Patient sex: M
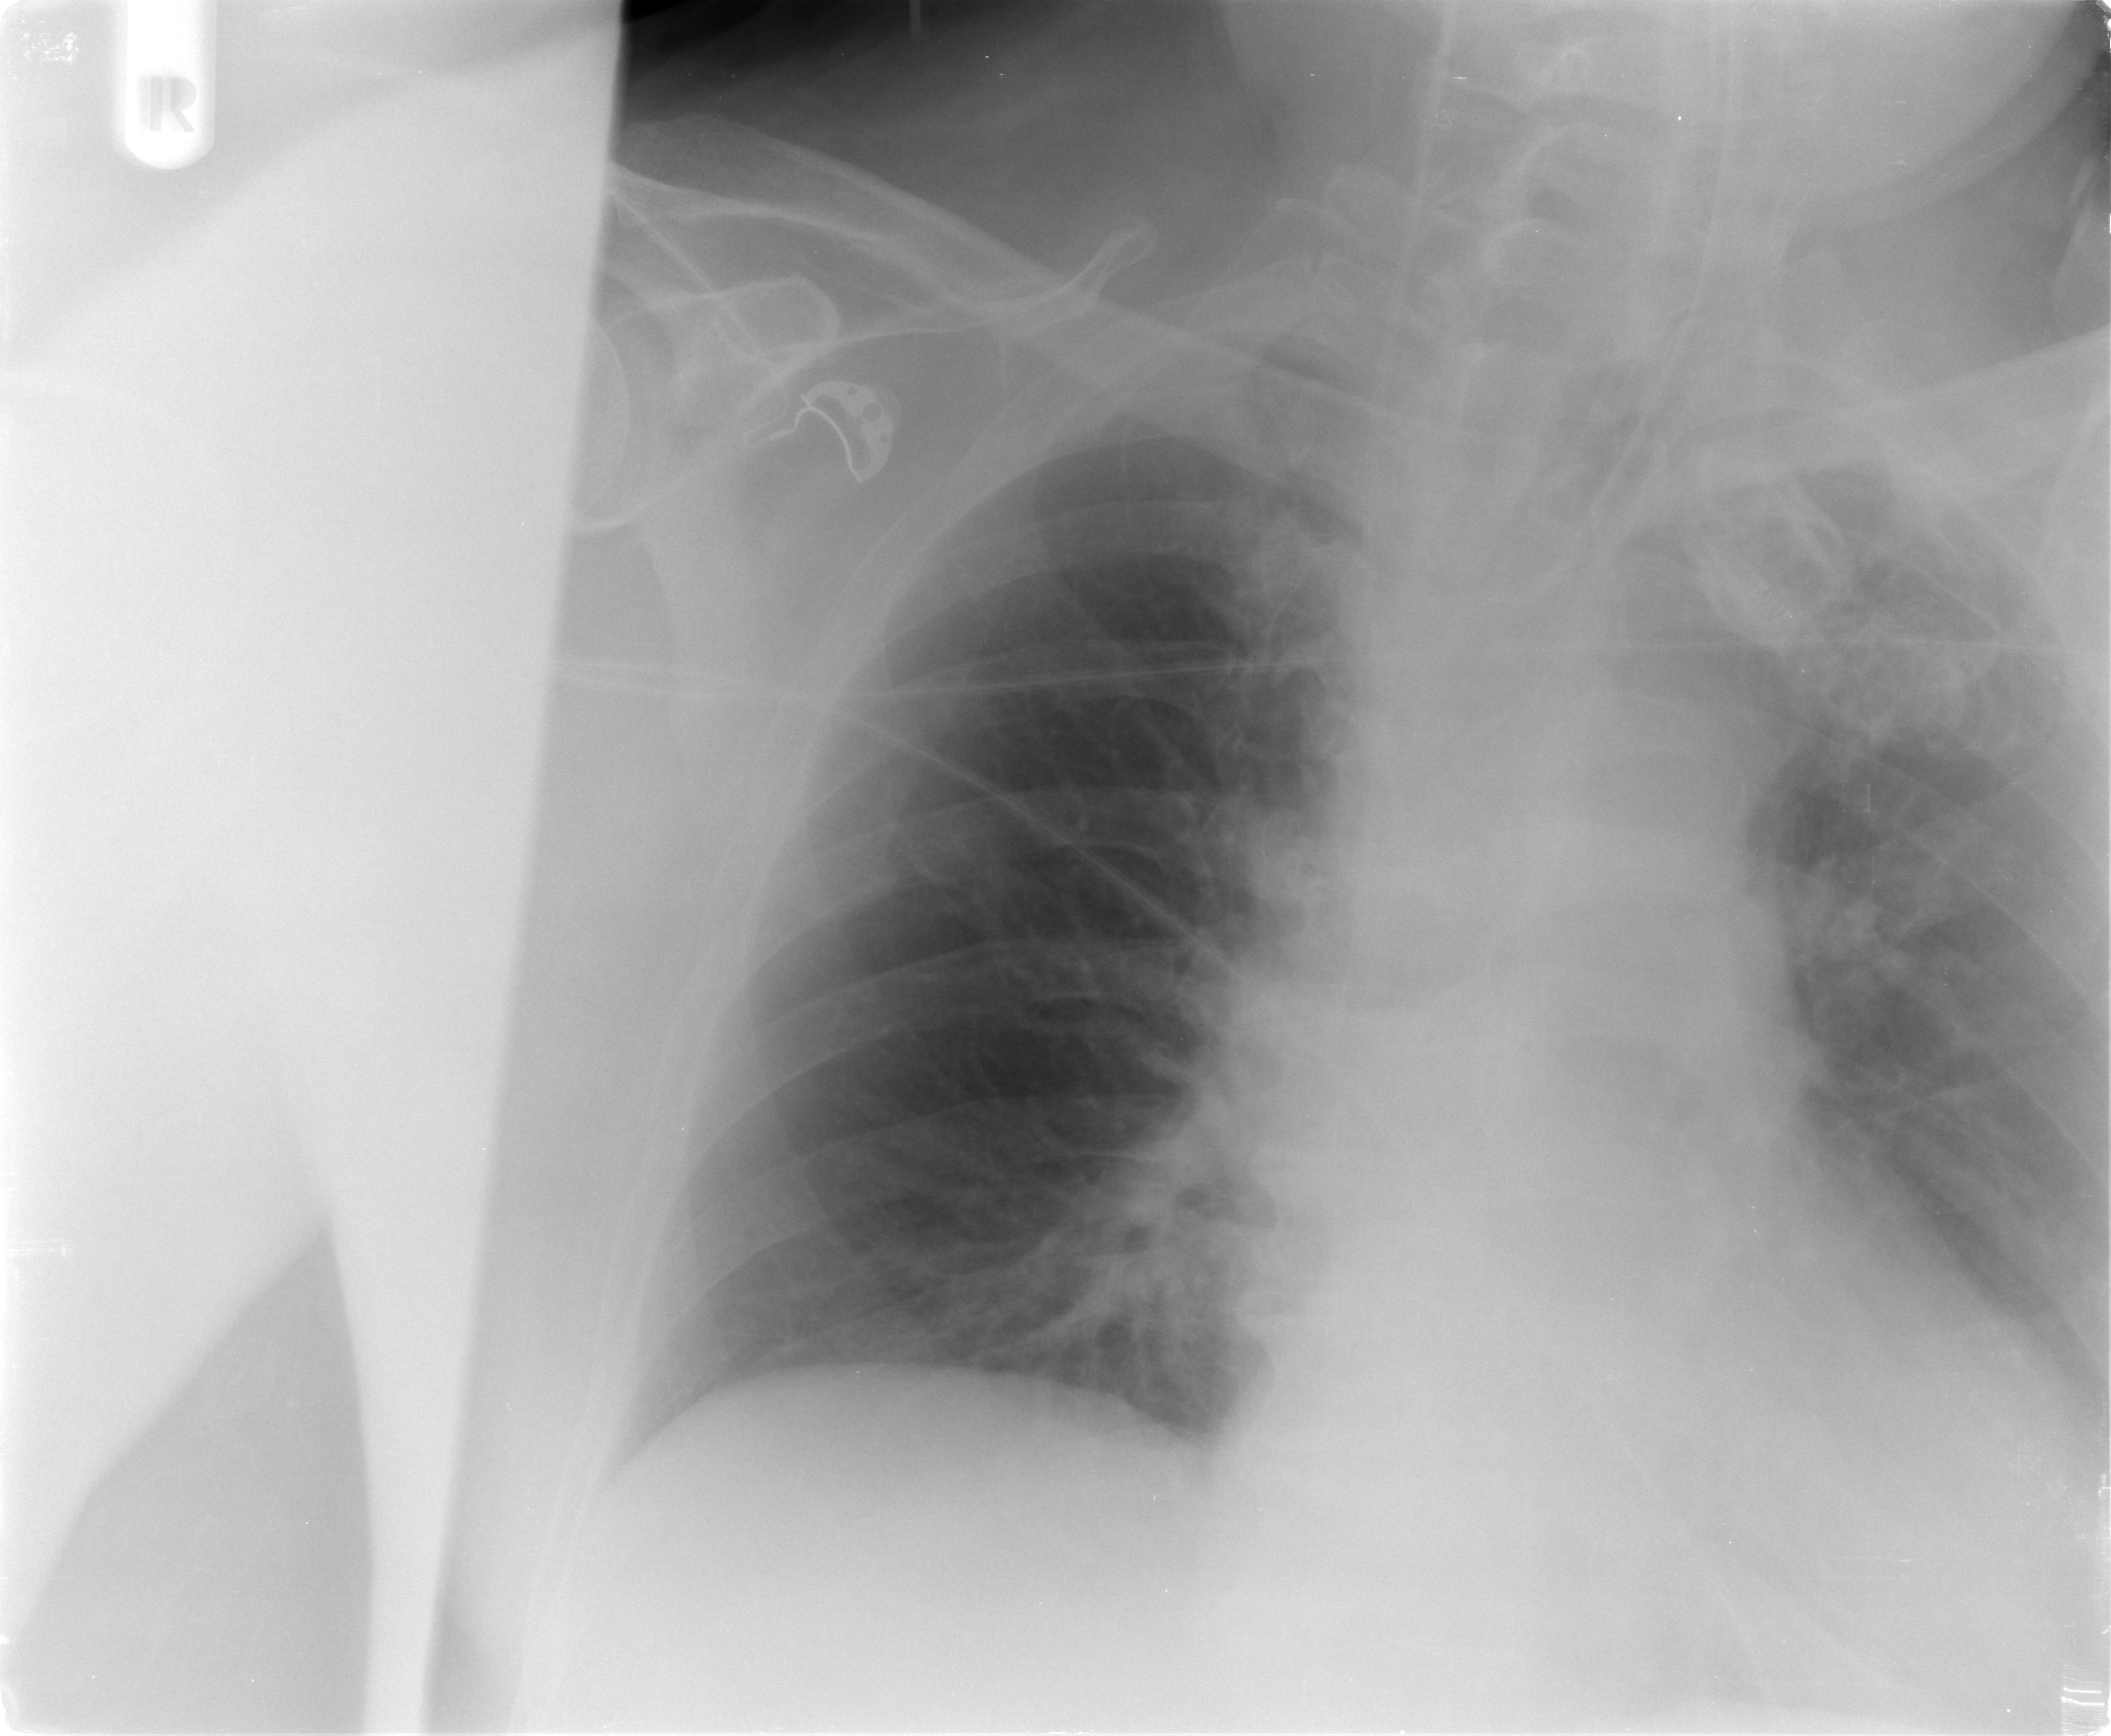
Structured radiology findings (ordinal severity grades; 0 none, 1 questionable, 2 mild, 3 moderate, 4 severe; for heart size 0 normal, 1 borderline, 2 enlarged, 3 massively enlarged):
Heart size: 0
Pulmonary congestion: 2
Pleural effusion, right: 0
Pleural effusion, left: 2
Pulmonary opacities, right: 0
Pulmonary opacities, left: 0
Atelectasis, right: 0
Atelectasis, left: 0